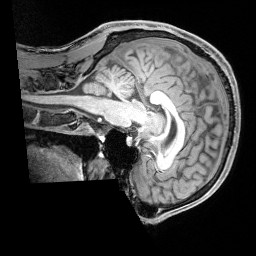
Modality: T1w
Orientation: sagittal
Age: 34
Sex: male
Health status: healthy
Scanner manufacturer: siemens
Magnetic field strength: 3 T
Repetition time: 1.65 s
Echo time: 0.00182 s